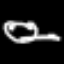
Label: frog